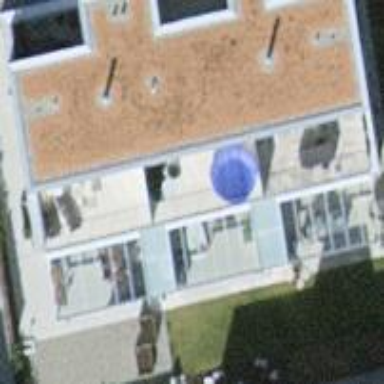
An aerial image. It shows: Flat-roofed house.